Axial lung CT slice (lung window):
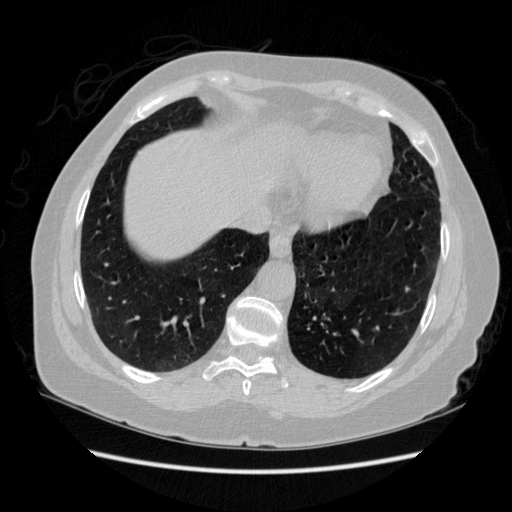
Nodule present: no